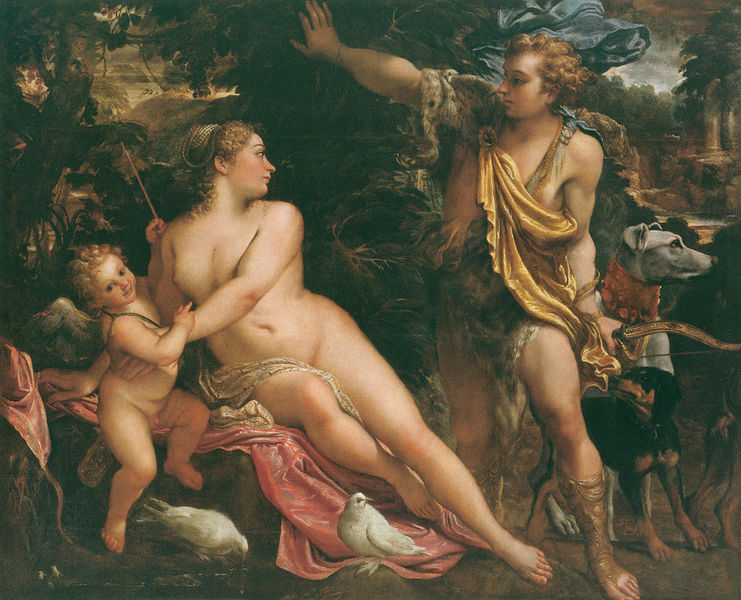
Titel: Venus, Adonis und Cupid
Künstler: Annibale Carracci
Institution: Madrid, Museo del Prado
Schlagwörter: akt, baum, blau, haut, mann, nackt, umhang, vogel, bäume, gelb, grün, frau, haar, hintergrund, paris, hund, hunde, rot, tuch, haarschmuck, taube, natur, gewand, gold, drei, locken, wald, engel, fell, lächeln, füße, frauenakt, bogen, baby, freude, lachen, mythologie, kleinkind, venus, amor, pfeil, cupido, harre, turteltaube